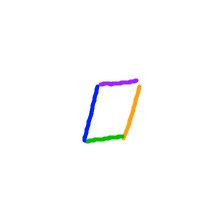
Shape: parallelogram